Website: home-depot
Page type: delivery-shipping
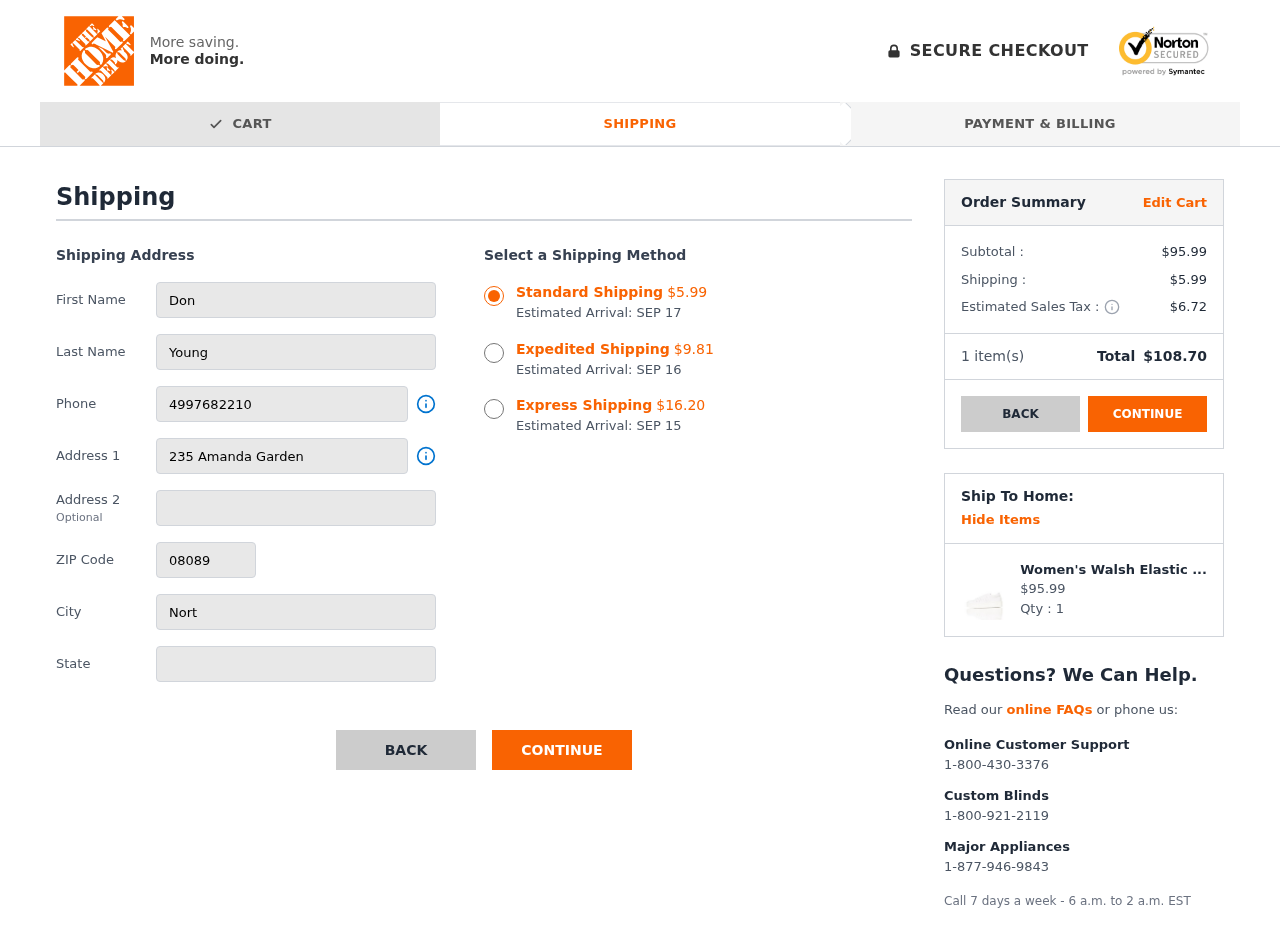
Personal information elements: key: PII_CITY
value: North Megan
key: PII_FIRSTNAME
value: Don
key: PII_LASTNAME
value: Young
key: PII_PHONE
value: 4997682210
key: PII_POSTCODE
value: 08089
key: PII_STATE
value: Wisconsin
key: PII_STREET
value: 235 Amanda Garden
Product elements: key: PRODUCT1_NAME
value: Women's Walsh Elastic Trainer White (White) 8 UK (41 EU)
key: PRODUCT1_PRICE
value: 95.99
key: PRODUCT1_QUANTITY
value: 1
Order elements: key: ORDER_SHIPPING_COST_STANDARD
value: $5.99
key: ORDER_DELIVERY_DATE
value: SEP 17
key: ORDER_SHIPPING_COST_EXPEDITED
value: $9.81
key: ORDER_DELIVERY_DATE_EXPEDITED
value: SEP 16
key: ORDER_SHIPPING_COST_EXPRESS
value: $16.20
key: ORDER_DELIVERY_DATE_EXPRESS
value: SEP 15
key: ORDER_SUBTOTAL
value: $95.99
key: ORDER_SHIPPING_COST
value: $5.99
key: ORDER_TAX
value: $6.72
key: ORDER_NUM_ITEMS
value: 1
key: ORDER_TOTAL
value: $108.70